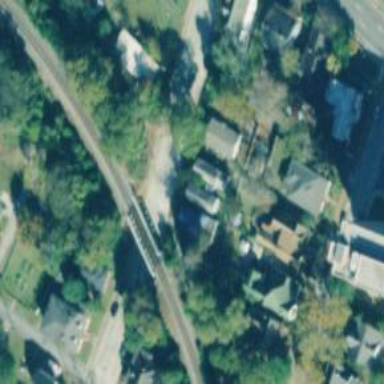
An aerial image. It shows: Railway bridge.